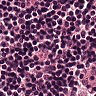
Metastatic tissue present: no